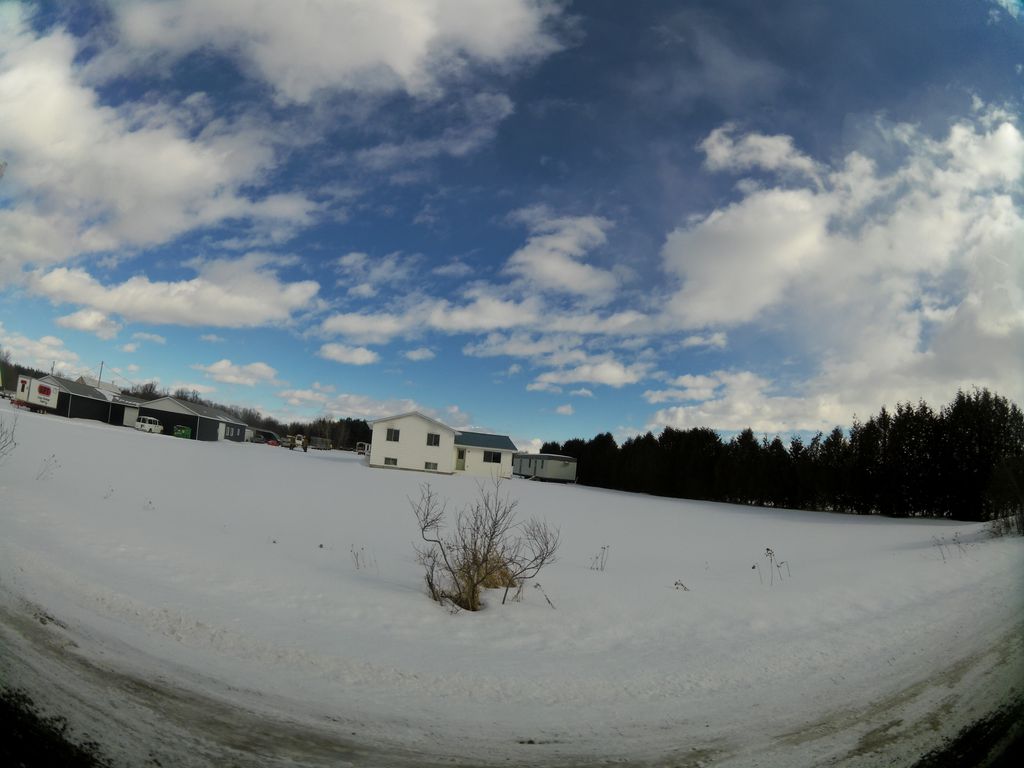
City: ottawa-gatineau